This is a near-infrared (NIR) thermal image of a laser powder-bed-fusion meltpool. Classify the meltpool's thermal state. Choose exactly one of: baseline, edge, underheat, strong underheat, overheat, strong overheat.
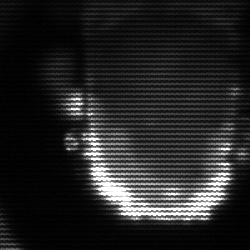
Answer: baseline